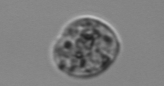
Label: Amoeba